Field crop: maize
Growth stage: 2
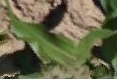
Species: maize